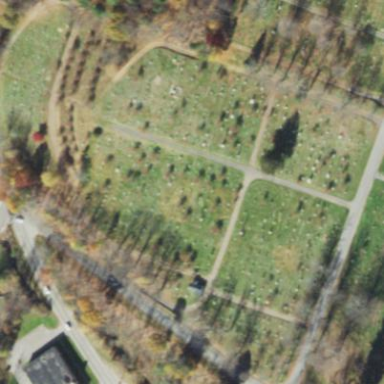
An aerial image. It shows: Cemetery.